Aerial crown-view tile of a tropical tree (Barro Colorado Island, Panama), acquired 20250317:
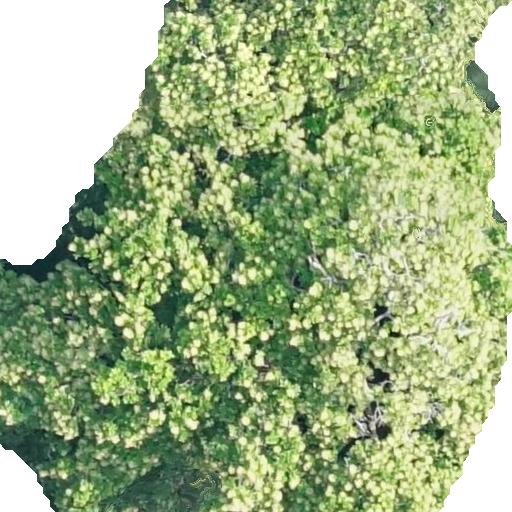
Species: Anacardium excelsum
GBIF accepted scientific name: Anacardium excelsum
Crown area: 443.509 m²